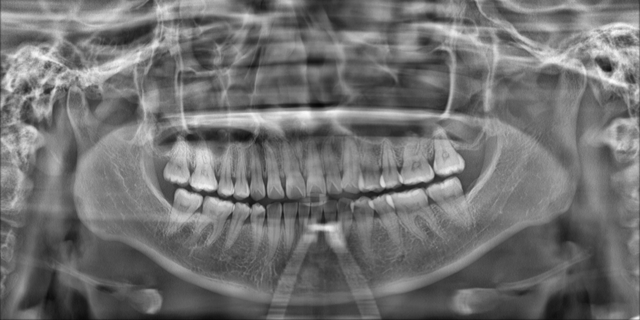
adult